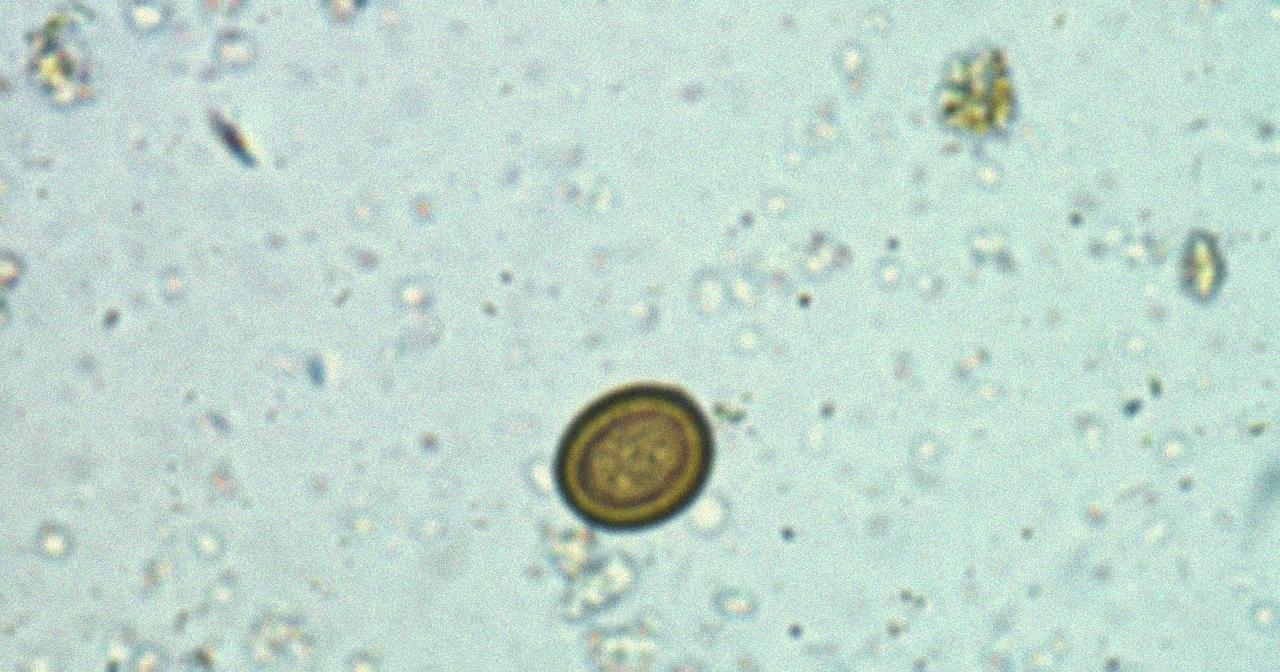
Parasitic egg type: Taenia spp. egg